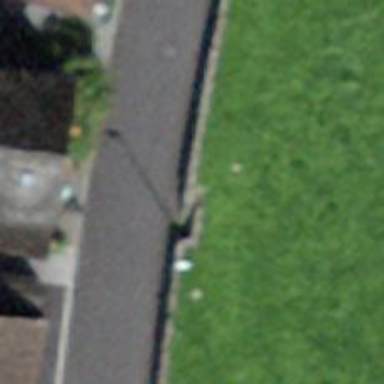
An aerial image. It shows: Road with steps.